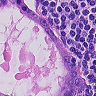
Metastatic tissue present: yes